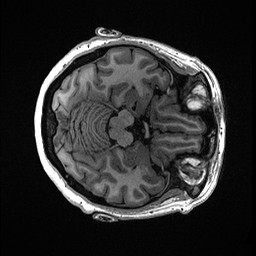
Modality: T1w
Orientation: axial
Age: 49
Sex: female
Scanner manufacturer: ge
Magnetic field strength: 3 T
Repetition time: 0.006952 s
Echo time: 0.00292 s